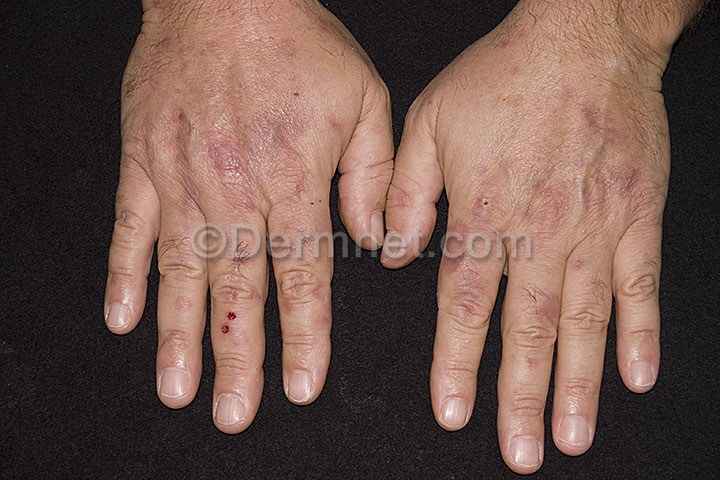
Disease: Light Diseases and Disorders of Pigmentation